Question: I am writing a FIX/FAST decoder for negative numbers as described below:

My question is:
How to fill the high-end bits of a Java byte with 1s as it is described above? I am probably unaware of some bit manipulation magic I need to in this conversion.
So I need to go from <PHONE> <PHONE> <PHONE> to <PHONE> <PHONE> <PHONE>.
I know how to shift by 7 to drop the 8th bit. What I don't know is how to fill the high-end bits with 1s.
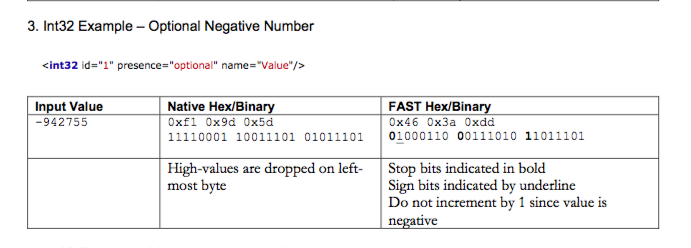
Answer: It seems like the question you're asking doesn't really match up with the problem you're trying to solve. You're not trying to fill in the high bits with '1'; you're trying to decode a stop-bit-encoded integer from a buffer, which involves the sign bits while combining the payload bits. And, of course, you want to stop after you find a byte with a '1' in the stop bit position. The method below should decode the value correctly:
'''
private static final byte SIGN_BIT = (byte)0x40;
private static final byte STOP_BIT = (byte)0x80;
private static final byte PAYLOAD_MASK = 0x7F;
public static int decodeInt(final ByteBuffer buffer) {
int value = 0;
int currentByte = buffer.get();
if ((currentByte & SIGN_BIT) > 0)
value = -1;
value = (value << 7) | (currentByte & PAYLOAD_MASK);
if ((currentByte & STOP_BIT) != 0)
return value;
currentByte = buffer.get();
value = (value << 7) | (currentByte & PAYLOAD_MASK);
if ((currentByte & STOP_BIT) != 0)
return value;
currentByte = buffer.get();
value = (value << 7) | (currentByte & PAYLOAD_MASK);
if ((currentByte & STOP_BIT) != 0)
return value;
currentByte = buffer.get();
value = (value << 7) | (currentByte & PAYLOAD_MASK);
if ((currentByte & STOP_BIT) != 0)
return value;
currentByte = buffer.get();
value = (value << 7) | (currentByte & PAYLOAD_MASK);
return value;
}
'''
A loop would be cleaner, but I unrolled it manually since messaging protocols tend to be hot code paths, and there's a fixed maximum byte length (5 bytes). For simplicity's sake, I read the bytes from a 'ByteBuffer', so you may need to adjust the logic based on how you're reading the encoded data.